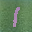
Label: 1